Question: I am working on a client for a SOAP service, I got the authentication XML HTTP post with wireshark, how do I create the same post using savon 2 ?

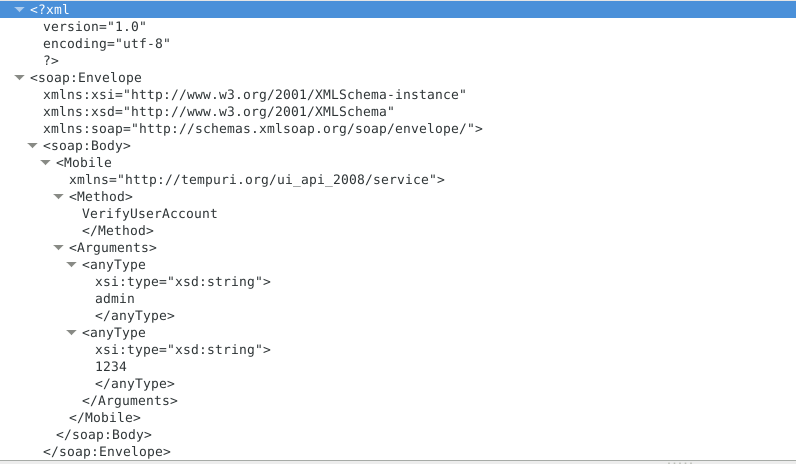
Answer: try something along these lines
'''
...
client = Savon::Client.new "https://...?wsdl"
response = client.request "VerifyUserAccount" do
soap.input = ["VerifyUserAccount", {"xmlns" => "http://tempuri.org/uri_api_2008/service/"}]
soap.body = {
"Arguments" => ["Admin",1234]
...
}
...
end
...
'''